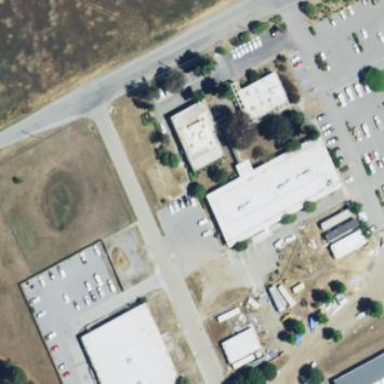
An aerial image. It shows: Public building.